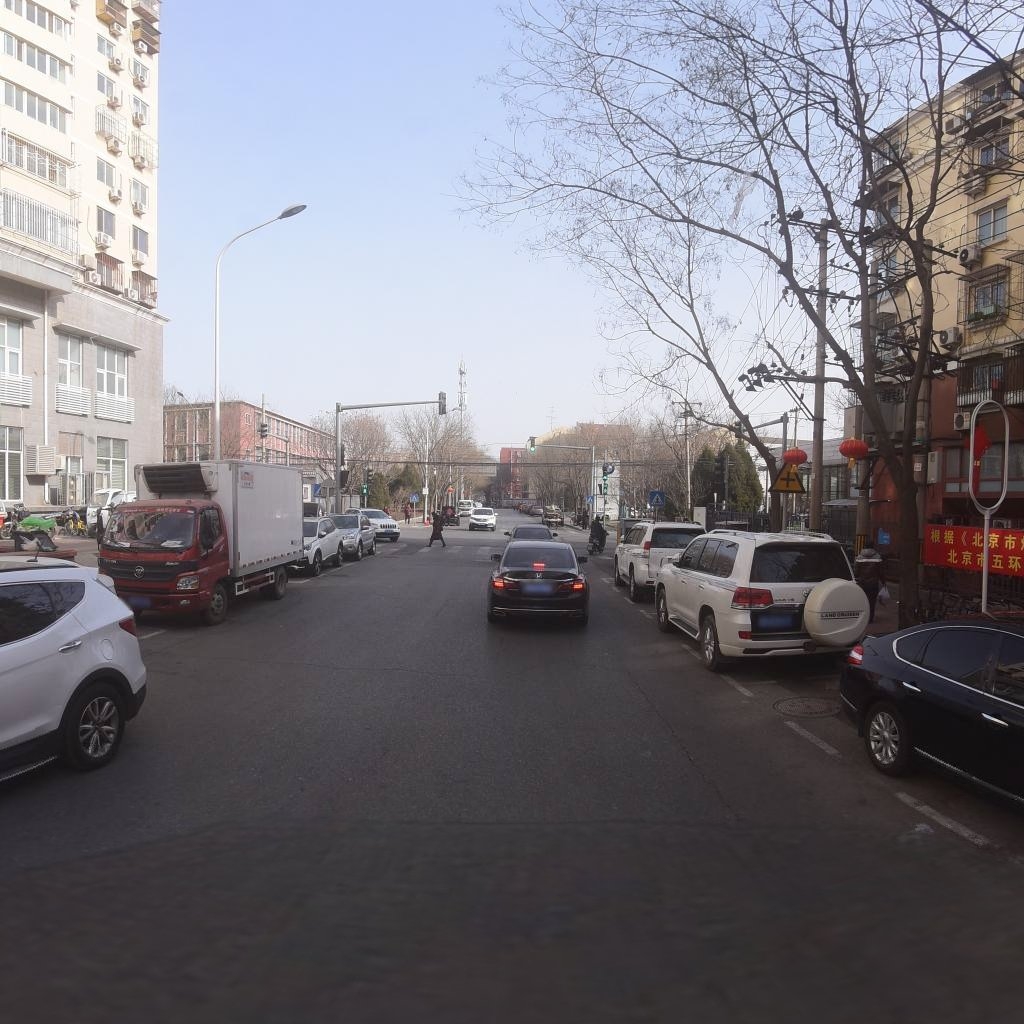
Region: Xicheng
Road damage annotations: longitudinal crack, transverse crack, longitudinal crack, manhole cover